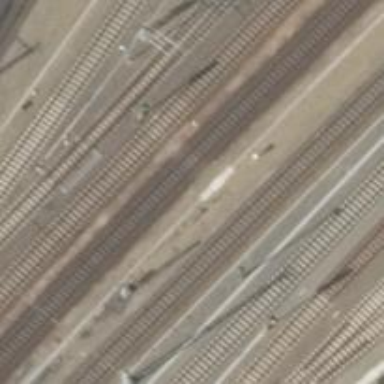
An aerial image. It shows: Railway signal.